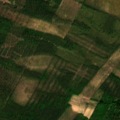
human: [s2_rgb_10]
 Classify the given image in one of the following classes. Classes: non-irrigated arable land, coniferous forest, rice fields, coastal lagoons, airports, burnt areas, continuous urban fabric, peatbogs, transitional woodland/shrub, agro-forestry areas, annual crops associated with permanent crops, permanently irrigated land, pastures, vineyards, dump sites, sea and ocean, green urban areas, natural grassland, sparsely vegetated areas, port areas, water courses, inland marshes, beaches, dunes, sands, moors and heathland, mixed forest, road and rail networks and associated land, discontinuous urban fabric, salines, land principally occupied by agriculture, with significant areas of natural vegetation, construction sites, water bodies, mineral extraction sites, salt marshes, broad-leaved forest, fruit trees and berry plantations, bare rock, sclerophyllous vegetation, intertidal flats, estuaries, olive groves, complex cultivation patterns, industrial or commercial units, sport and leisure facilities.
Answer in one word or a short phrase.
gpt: coniferous forest, mixed forest, transitional woodland/shrub